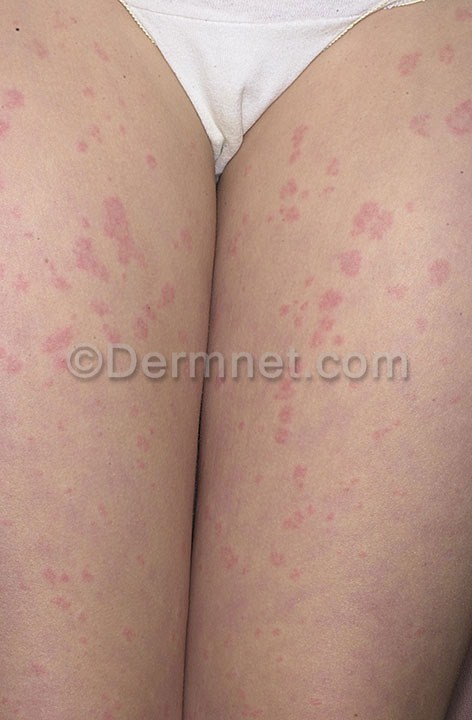
Disease: Exanthems and Drug Eruptions